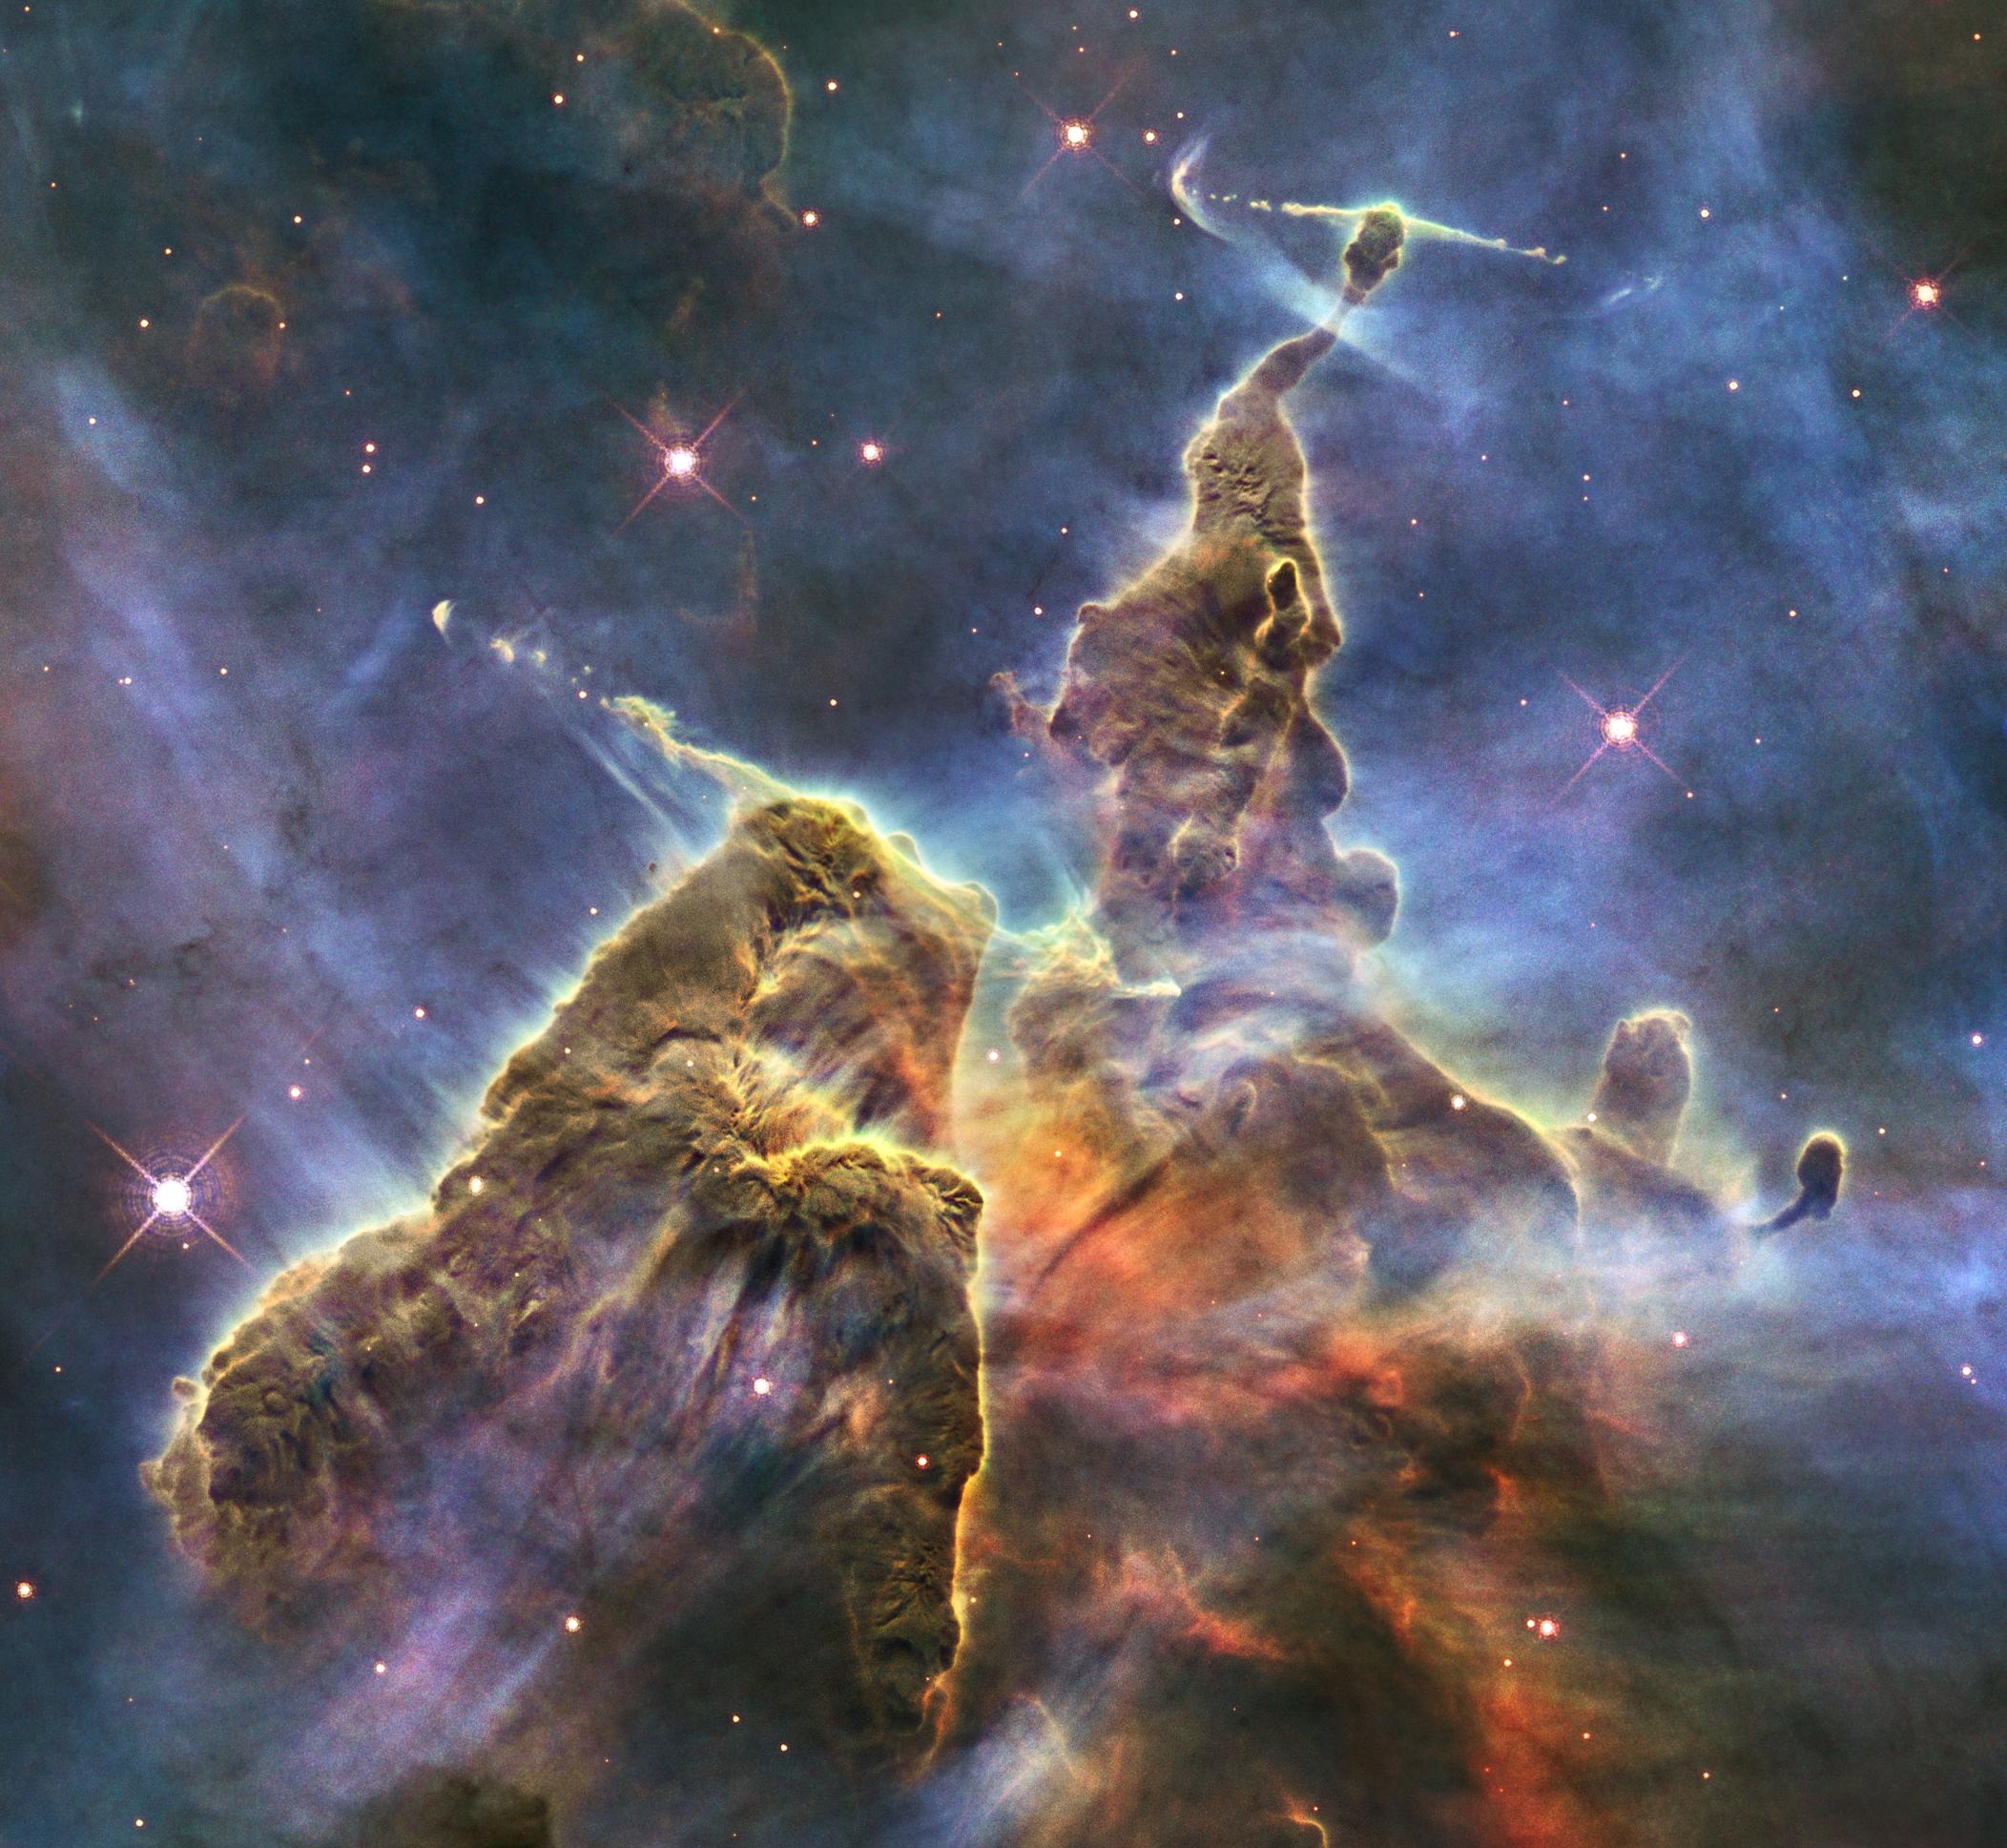
Hubble Captures View of Mystic Mountain Hubble Space Telescope